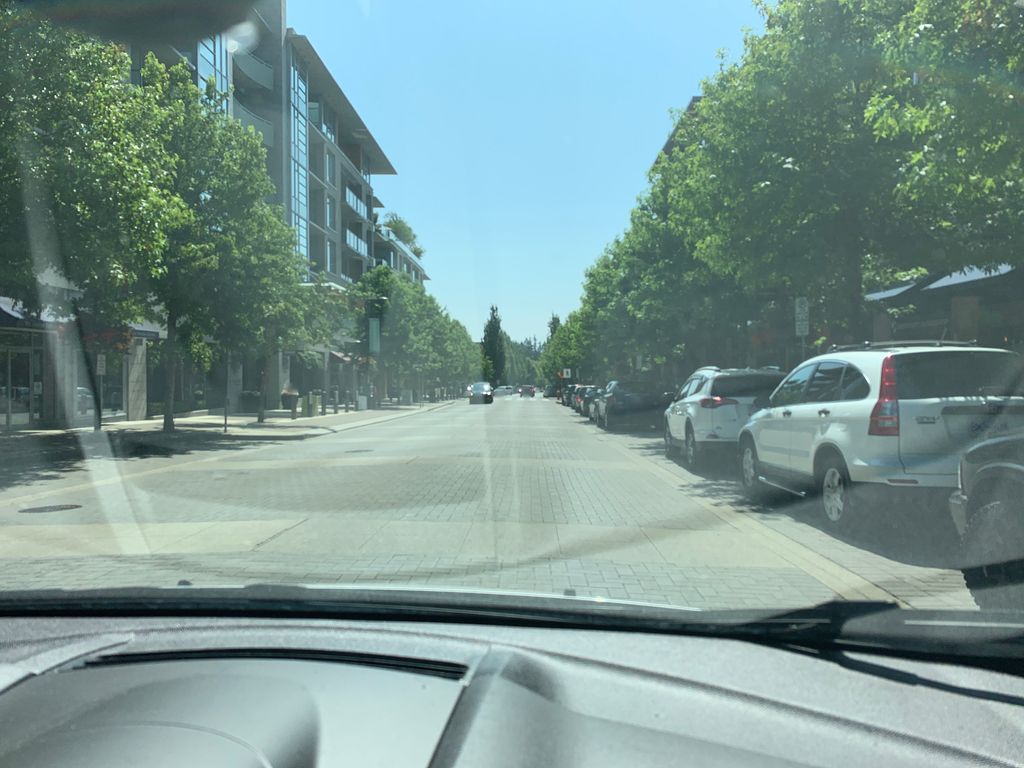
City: vancouver